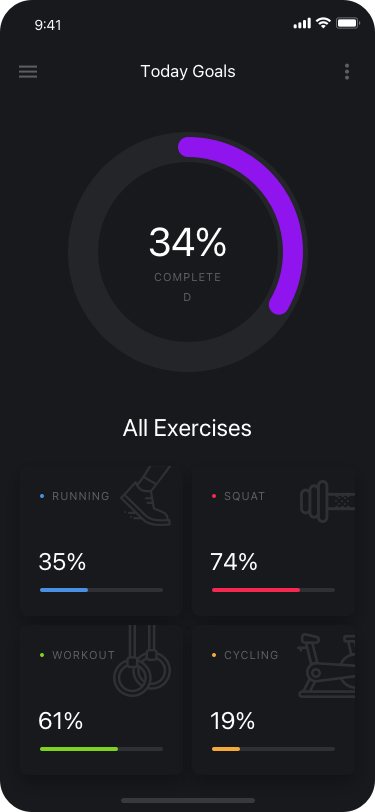
Text in this UI design:
Running
35%
WORKOUT
61%
SQUAT
74%
CYCLING
19%
All Exercises
COMPLETED
34%
Today Goals